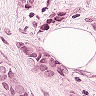
Metastatic tissue present: yes